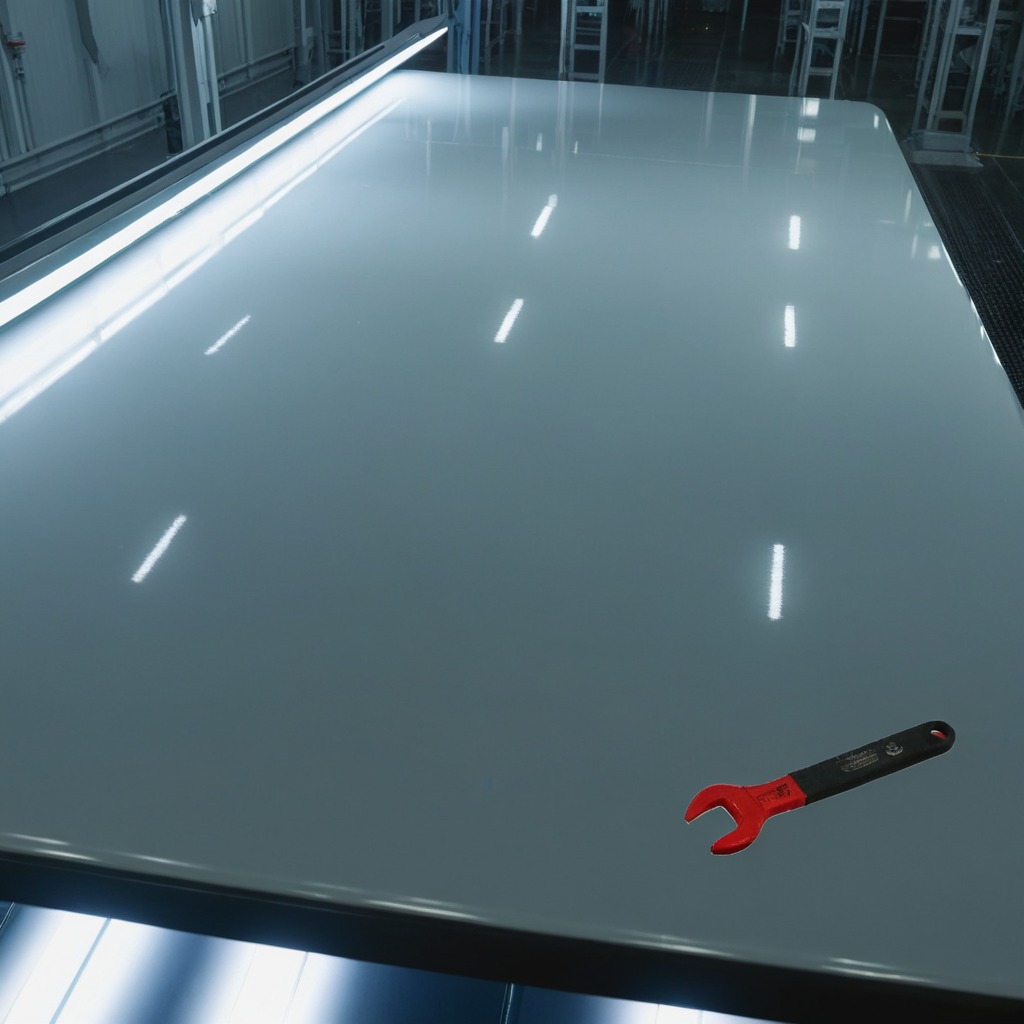
An wrench is lying on a high-gloss table in a ship maintenance bay industrial lighting.